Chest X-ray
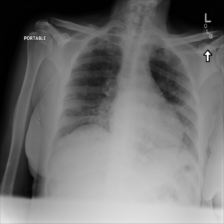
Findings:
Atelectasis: negative
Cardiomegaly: negative
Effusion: negative
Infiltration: negative
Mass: negative
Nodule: negative
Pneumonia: negative
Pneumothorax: negative
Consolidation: negative
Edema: negative
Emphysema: negative
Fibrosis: negative
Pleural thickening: negative
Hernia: negative